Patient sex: F
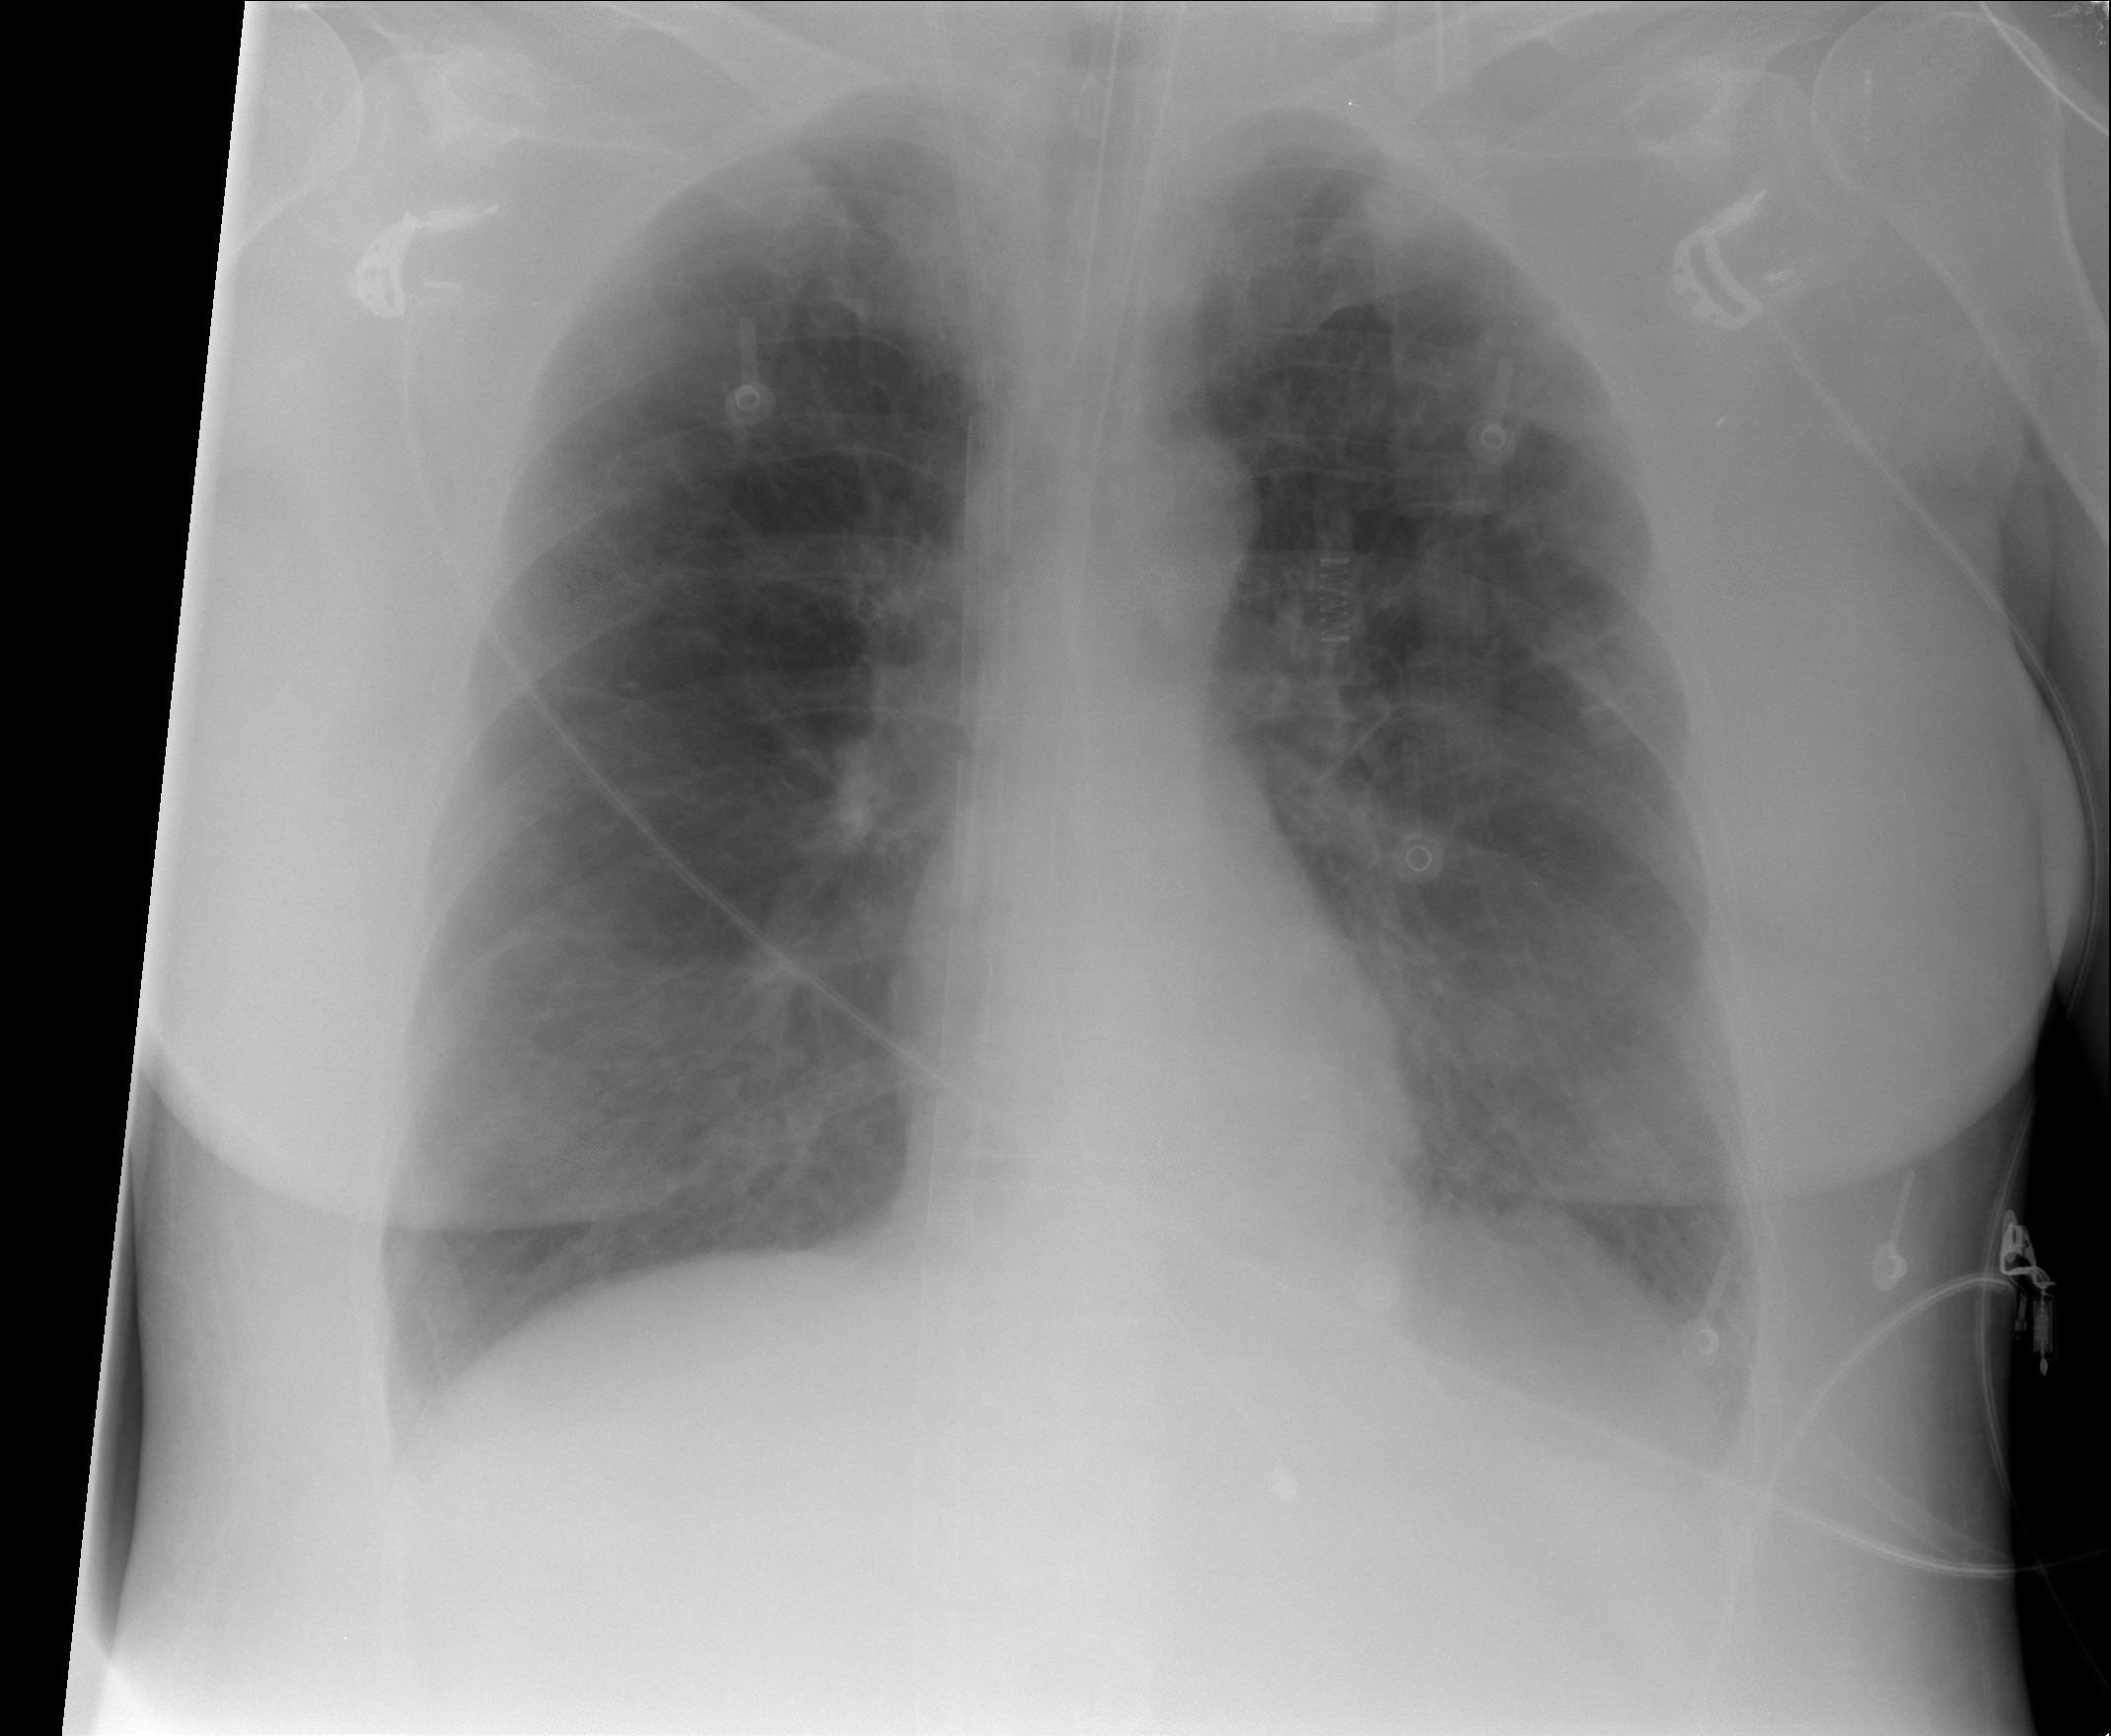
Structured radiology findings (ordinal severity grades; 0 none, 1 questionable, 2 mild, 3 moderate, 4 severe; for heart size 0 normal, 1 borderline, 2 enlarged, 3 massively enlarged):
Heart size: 0
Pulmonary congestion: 0
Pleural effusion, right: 0
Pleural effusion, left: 1
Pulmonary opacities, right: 0
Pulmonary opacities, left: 0
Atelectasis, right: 0
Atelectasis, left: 1